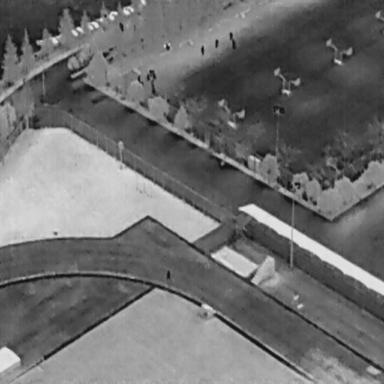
There are 18 objects shown in the infrared image, including nine Cars, and nine People.